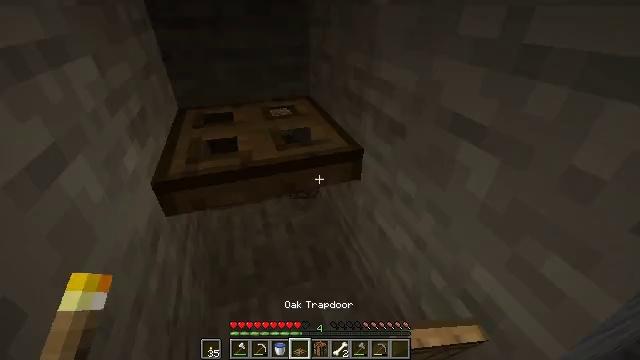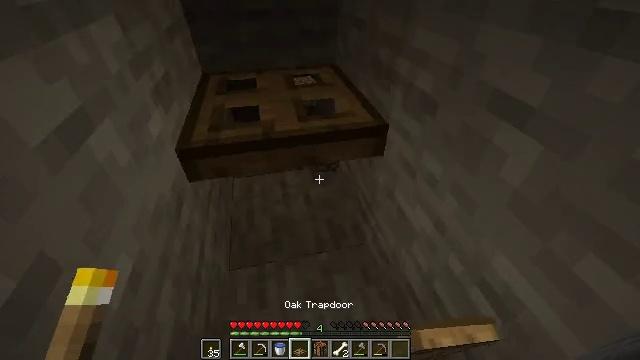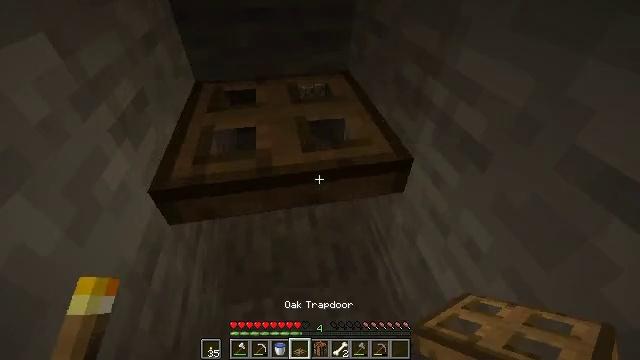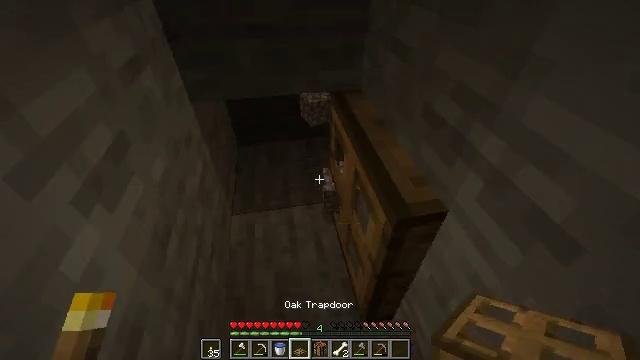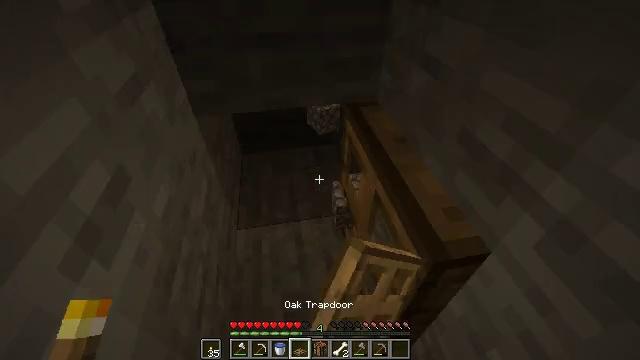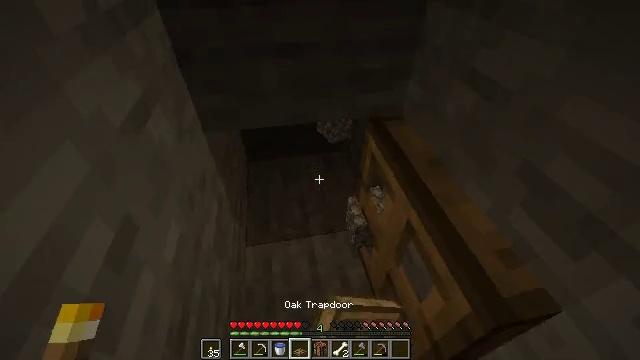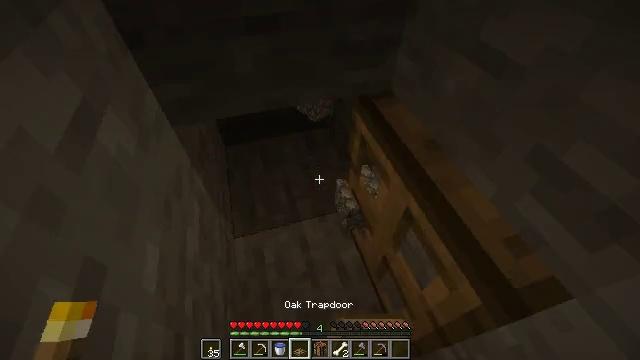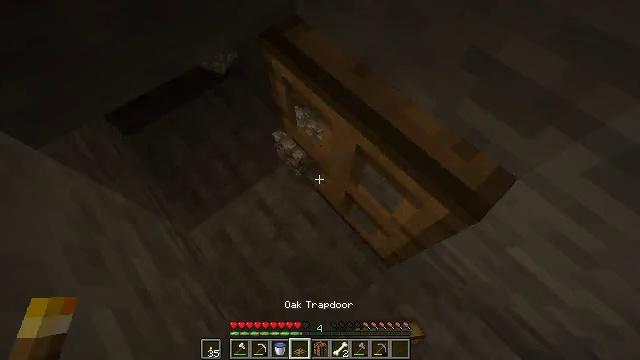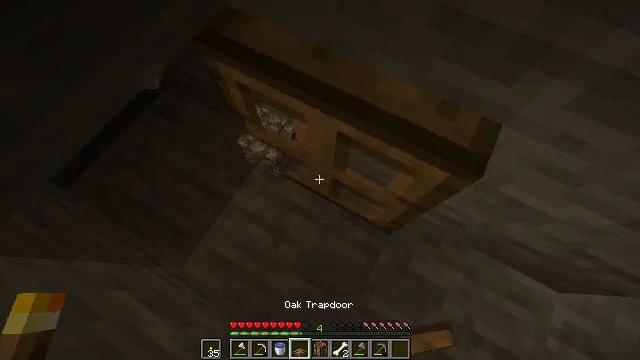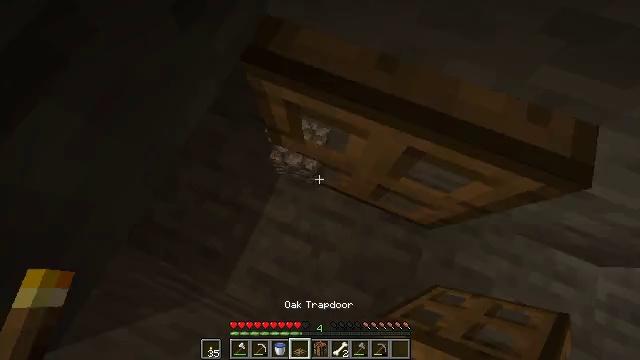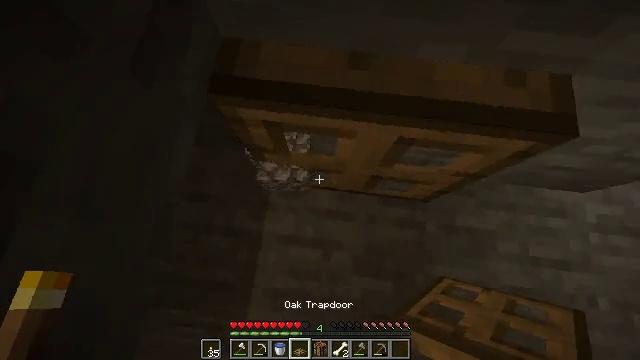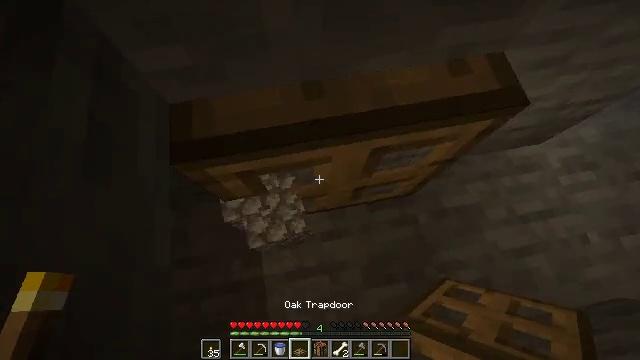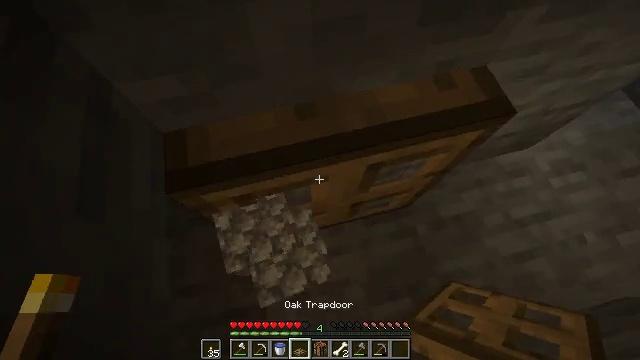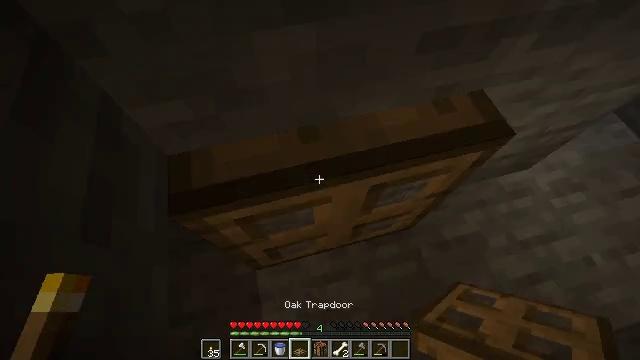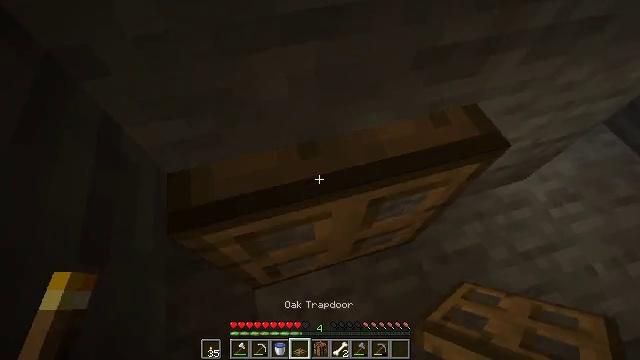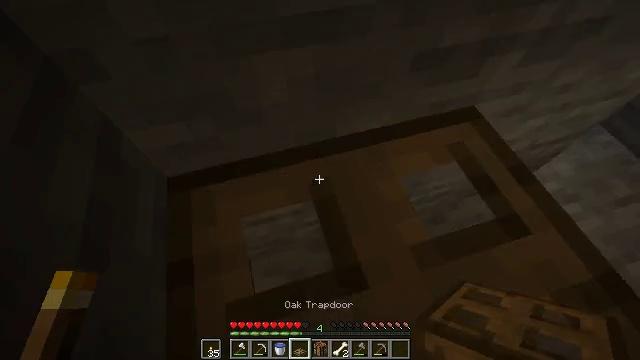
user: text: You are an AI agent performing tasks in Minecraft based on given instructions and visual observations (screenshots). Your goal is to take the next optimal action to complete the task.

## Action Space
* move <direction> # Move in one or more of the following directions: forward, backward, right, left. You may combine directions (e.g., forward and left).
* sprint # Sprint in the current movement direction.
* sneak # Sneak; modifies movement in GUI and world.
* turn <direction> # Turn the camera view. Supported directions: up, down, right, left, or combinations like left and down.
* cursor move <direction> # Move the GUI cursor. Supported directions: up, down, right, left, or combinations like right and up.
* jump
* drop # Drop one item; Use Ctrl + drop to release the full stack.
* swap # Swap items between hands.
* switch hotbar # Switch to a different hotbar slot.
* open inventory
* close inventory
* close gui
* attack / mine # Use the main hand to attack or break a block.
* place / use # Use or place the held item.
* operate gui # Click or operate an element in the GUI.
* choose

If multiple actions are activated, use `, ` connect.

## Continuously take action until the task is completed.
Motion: motion action
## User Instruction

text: Mine the oak trapdoor.
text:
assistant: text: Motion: move forward, turn left and down
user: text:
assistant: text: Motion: move forward, turn left and down
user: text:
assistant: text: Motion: move forward and move left, use / place
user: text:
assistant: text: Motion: move forward and move left, use / place
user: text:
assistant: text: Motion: move forward and move left
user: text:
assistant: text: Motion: move forward and move left, turn right and down
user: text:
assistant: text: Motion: move forward and move left, turn right and down
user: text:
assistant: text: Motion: move forward and move left, turn right and down
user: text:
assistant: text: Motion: move forward and move left, turn right and down
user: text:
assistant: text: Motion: move forward and move left, turn right and down
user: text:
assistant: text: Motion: move left, turn right and up
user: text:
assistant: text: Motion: turn right and up
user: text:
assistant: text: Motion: turn up
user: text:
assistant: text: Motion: turn right and up
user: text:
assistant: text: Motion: use / place
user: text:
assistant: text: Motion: use / place
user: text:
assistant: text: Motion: move left, turn up, use / place
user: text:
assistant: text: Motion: move left, turn up, use / place
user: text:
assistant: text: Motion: move left
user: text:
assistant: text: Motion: move left
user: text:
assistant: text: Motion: move left
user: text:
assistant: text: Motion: move left, turn left and up
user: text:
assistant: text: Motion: turn right and up
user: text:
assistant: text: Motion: turn right and up
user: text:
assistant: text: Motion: turn right and up, switch to hotbar 1
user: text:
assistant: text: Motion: turn right and up, attack / mine, switch to hotbar 1
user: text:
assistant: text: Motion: turn right, attack / mine, switch to hotbar 1
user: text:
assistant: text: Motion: attack / mine
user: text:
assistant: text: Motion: attack / mine
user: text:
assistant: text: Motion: attack / mine